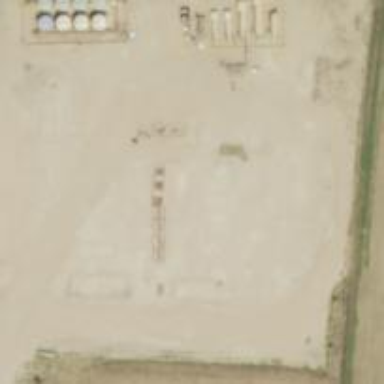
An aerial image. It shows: Petroleum well.